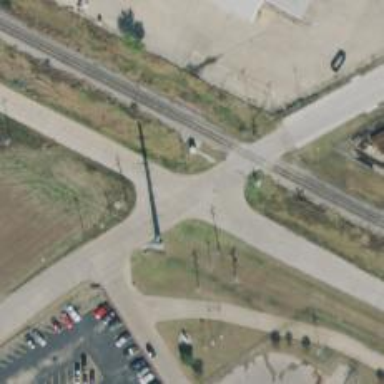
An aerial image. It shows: Road with stop sign.